Field crop: maize
Growth stage: 2
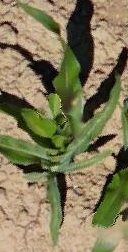
Species: maize